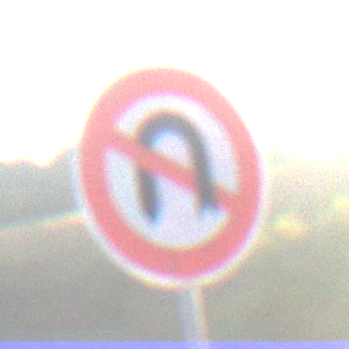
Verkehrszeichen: VerbotWenden
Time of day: SunriseSunset
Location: Outdoor (Nature)
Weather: Clear
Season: NotSpecified
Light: Natural